Current action and preconditions to check: trajectory_clear

Your task: For each precondition in the list above, predict whether it will hold at this action.

Consider the current scene as observed from the mobile robot's camera, and analyze the predicted future states of all dynamic agents (e.g., people, animals, vehicles, or any moving entities) within the NEXT SECOND.

IMPORTANT: Only answer "very likely" if you are absolutely certain—based on strong, clear evidence—that a dynamic agent will violate the precondition in the predicted future state. Do NOT answer "very likely" for unlikely, ambiguous, or low-probability risks.

Ask yourself for each precondition: Is there a high probability, with clear and convincing evidence, that the predicted future states of any dynamic agent will interfere with the predicted future state of the currently executing action within the NEXT SECOND, causing that precondition to fail?

Assess the risk level based on these predictions. Use "likely" or "very likely" if motions create a clear risk of interference.

Use "neutral" or "improbable" if agents are nearby but their predicted paths are clearly diverging or non-conflicting.

Failure Risk Categories: "very improbable", "improbable", "neutral", "likely", "very likely"

Answer Format: Output ONLY the probability_of_failure value from these categories: "very improbable", "improbable", "neutral", "likely", "very likely"

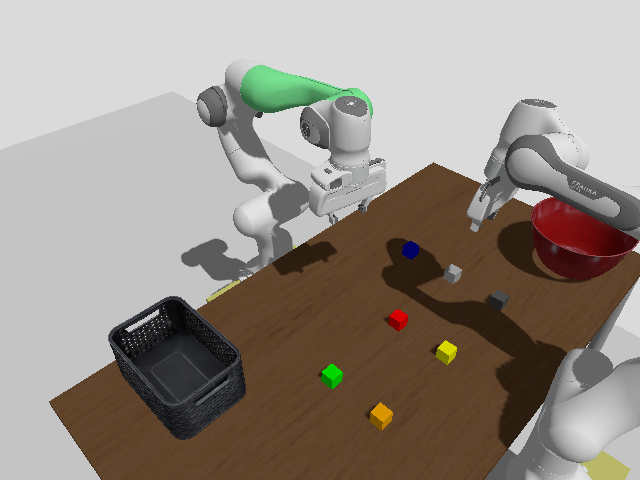

Answer: improbable